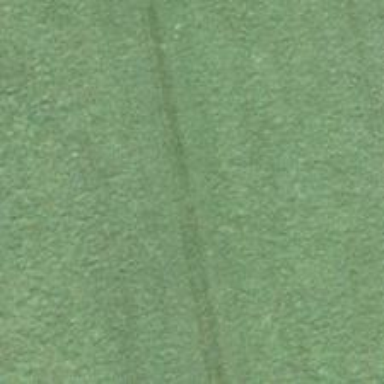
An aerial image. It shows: Grassy track with grade 5 track type.